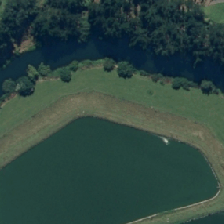
Land cover: lake_pond